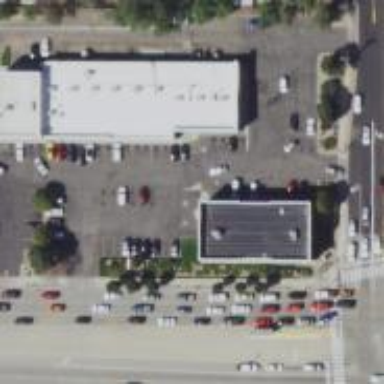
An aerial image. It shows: Parking space.